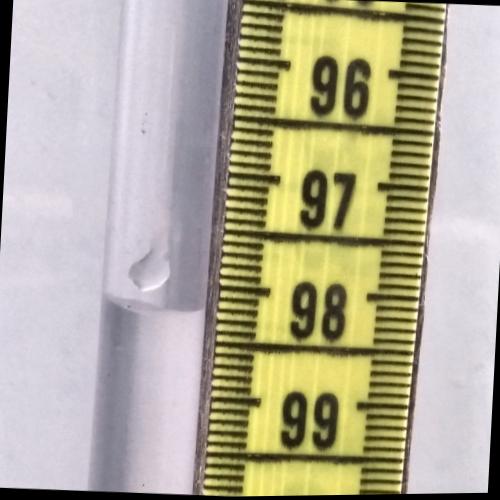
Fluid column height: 98.2 cm